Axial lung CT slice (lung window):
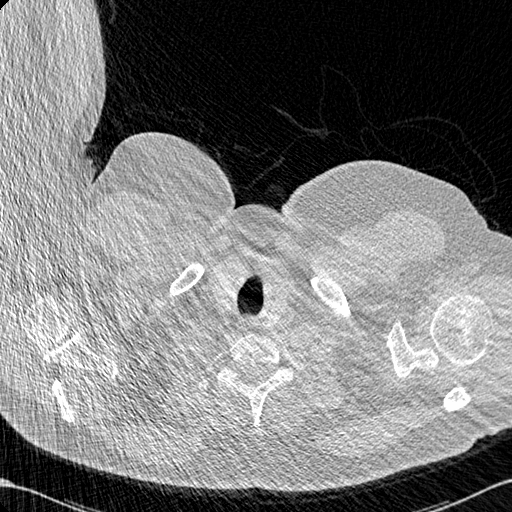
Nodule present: no